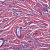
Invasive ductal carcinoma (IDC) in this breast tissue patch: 0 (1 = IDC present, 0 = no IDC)